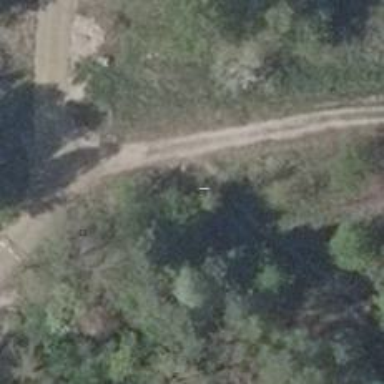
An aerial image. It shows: Sandy track road with grade5 tracktype.